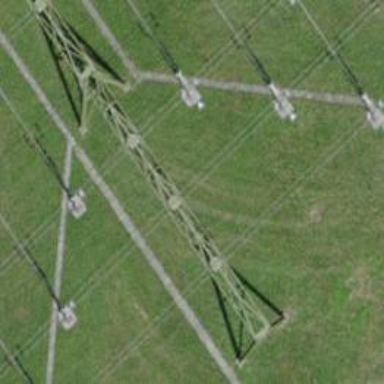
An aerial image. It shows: Insulator used in power equipment.